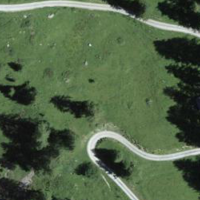
EUNIS habitat code: 26
Species observed at this site:
Parnassia palustris
Campanula barbata